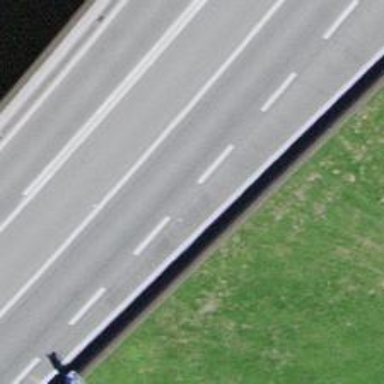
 designed for motor vehicles on trunk link."